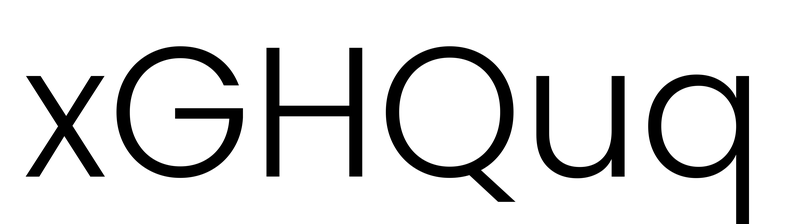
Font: Poppins-Light